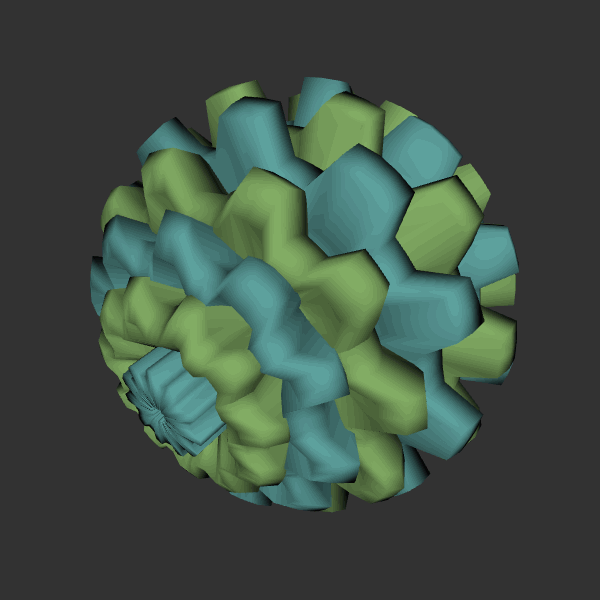
Background: dark